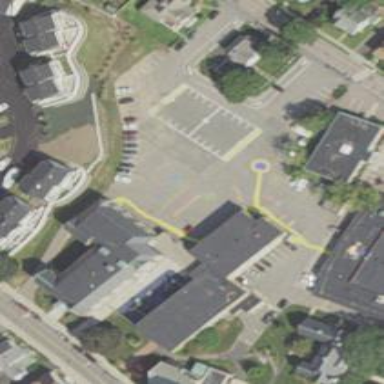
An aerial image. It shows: School.